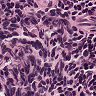
Metastatic tissue present: no